Field crop: maize
Growth stage: 2
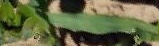
Species: maize